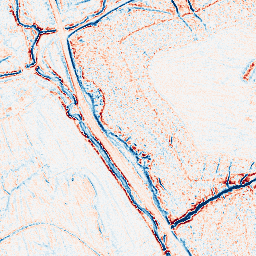
Category: edge_preserving
Decomposition family: anisotropic_diffusion
Decomposition parameters: iterations: 5
kappa: 100
gamma: 0.2
Upsampling method: regularized
Upsampling parameters: scale: 2
lambda_reg: 0.01
Upsampling scale: 2